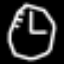
Label: clock